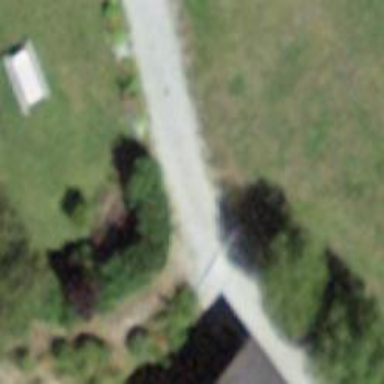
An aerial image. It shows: Driveway with pebblestone surface. The service road has grade1 tracktype.